Question: Currently having issues trying to get these bordered text boxed to stay aligned with the above images in a way that when I re-size the page they stick with their prospective images. Currently I have them forced to stick under the images with margin css but once I re-size the boxes, the boxes all flee under the images.
EDIT: Updated code - still having similar issues but this looks more promising - attaching photo of current state.

'''
<body>
<div id="container">
<div id="header">
<img class="leaf" src="images/freshleaf.png" height="150px" alt="freshtext"/>
<!--<button class="navbutton"> <strong> TEST </strong> </button>-->
</div>
<div id="body">
<div id="main" class="">
<div class="column">
<img class="smart" src="images/phone1.png" height="500px" alt="phone1"/>
<div class="box1"> <h3>Pie is tasty Mmmmm...</h3> </div>
</div>
<div class="column">
<img class="smart" src="images/phone2.png" height="500px" alt="phone2"/>
<div class="box2"> <h3>Pie is tasty Mmmmm...</h3> </div>
</div>
<div class="column">
<img class="smart" src="images/phone3.png" height="500px" alt="phone3"/>
<div class="box3"> <h3>Pie is tasty Mmmmm...</h3> </div>
</div>
</div>
</div>
</div>
#body{
text-align: center;
}
#header {
padding-bottom: 50px;
text-align: center;
}
#main{
margin: 0 auto;
text-align:left;
width: 770px;
}
.column{
float:left;
padding-left: 10px;
}
.column:first-child {
padding-left: 0px;
}
.box1{
border: dotted;
border-color: gray;
padding: 2px 5px 2px 5px;
max-width: 250px;
text-align: center;
}
img.smart{
margin-left: auto;
margin-right: auto;
}
'''
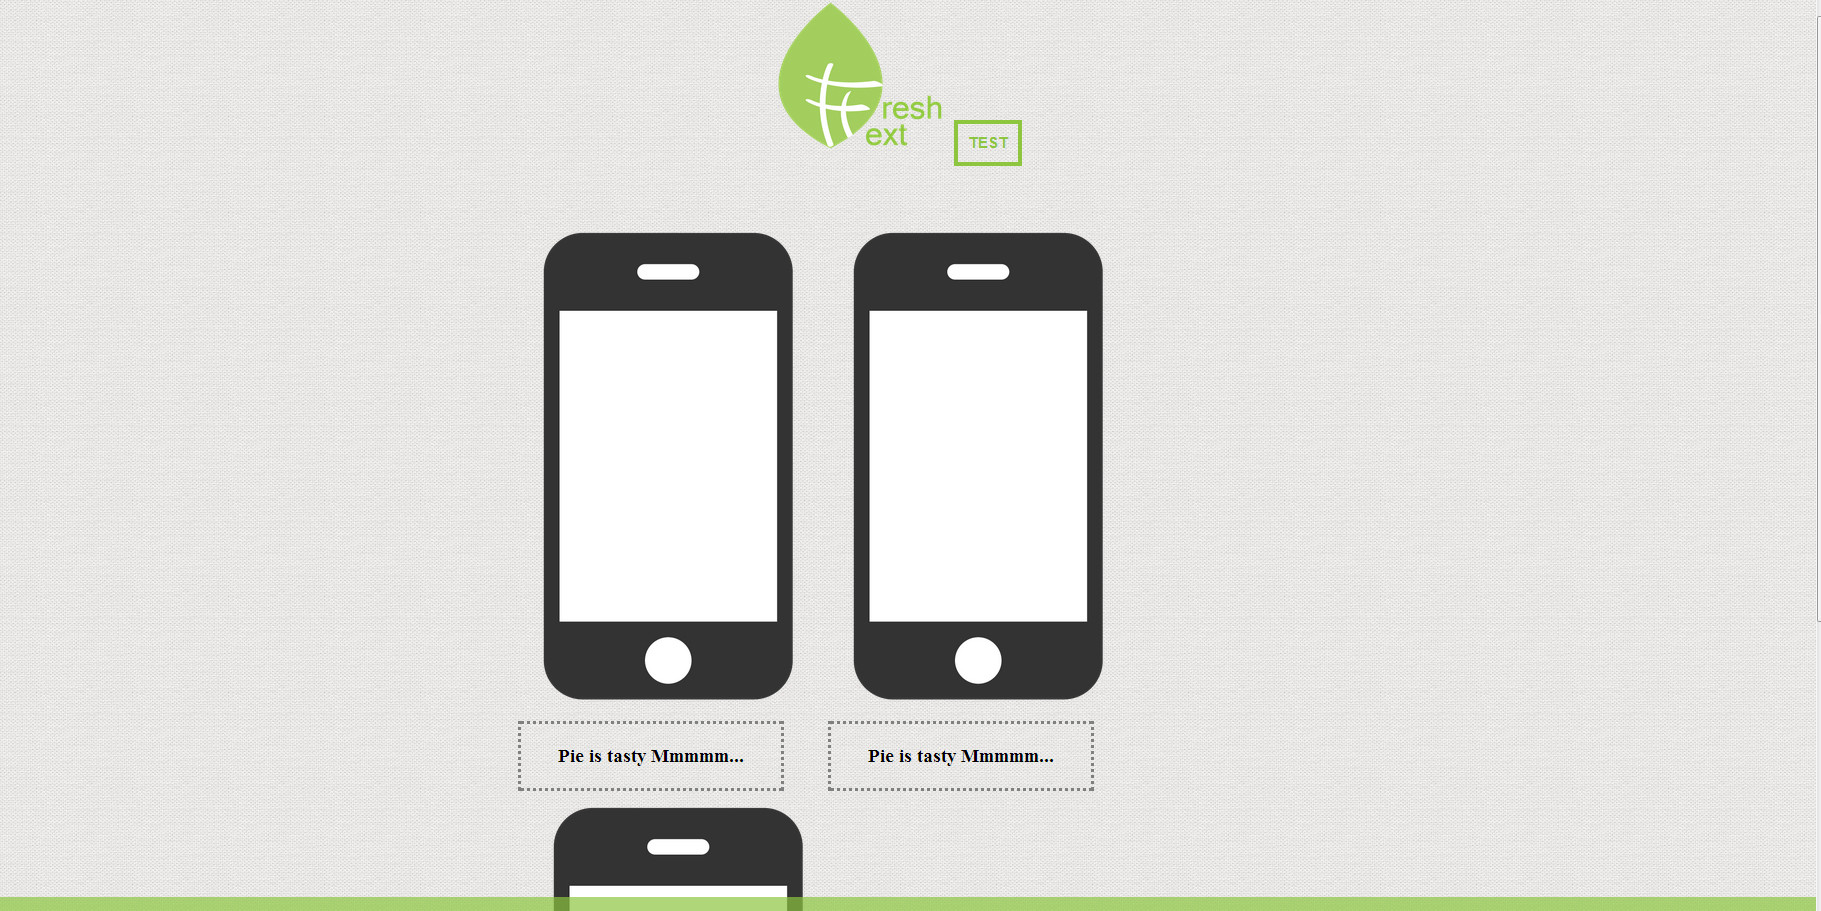
Answer: wrap each image and the coresponding text in one container and set 'float:left' in the css. get rid of the '#textboxes' div. then center your '#main' div by setting it to the width of all the images (plus padding - if desired).
see example fiddle with all the code:
<URL>